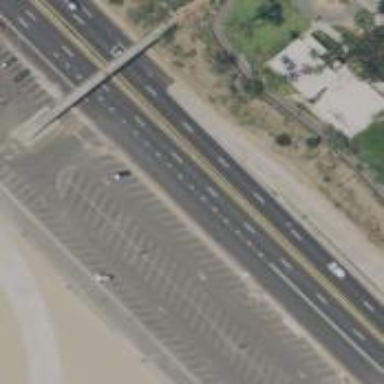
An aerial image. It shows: Trunk highway with expressway features.